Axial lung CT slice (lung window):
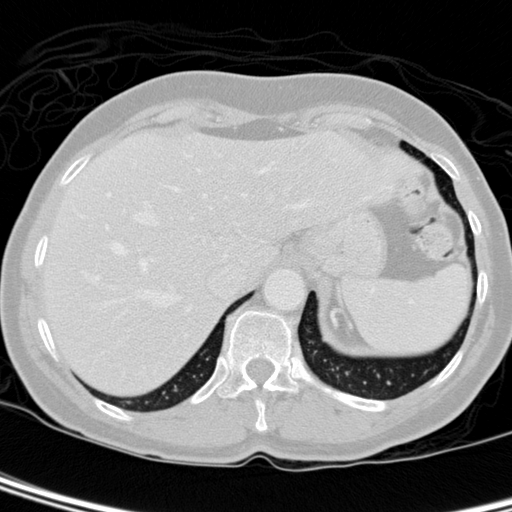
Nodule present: no